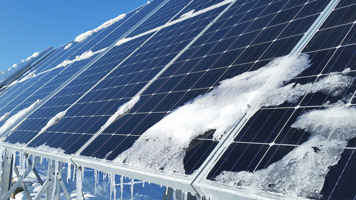
Label: Snow-Covered